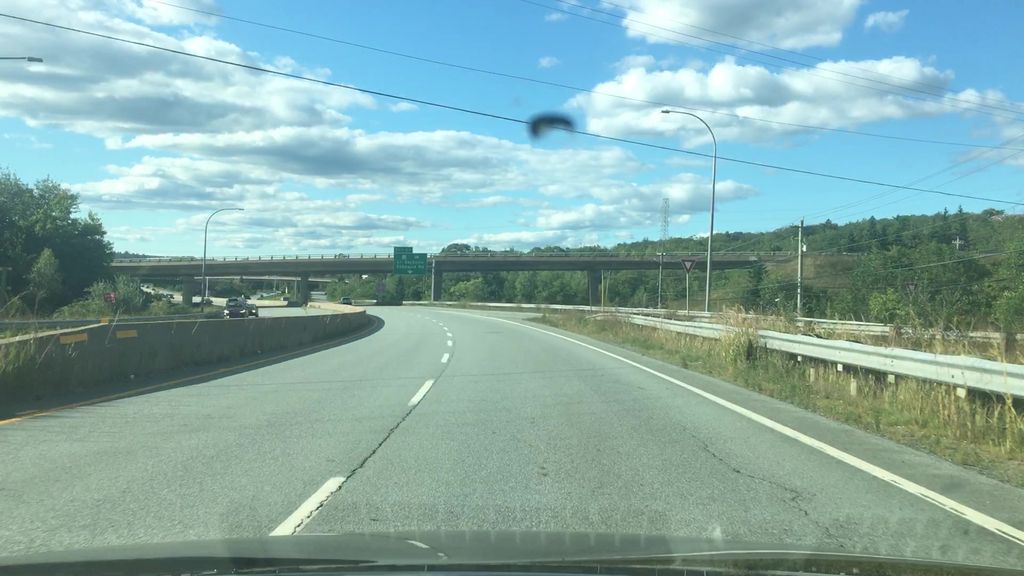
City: halifax